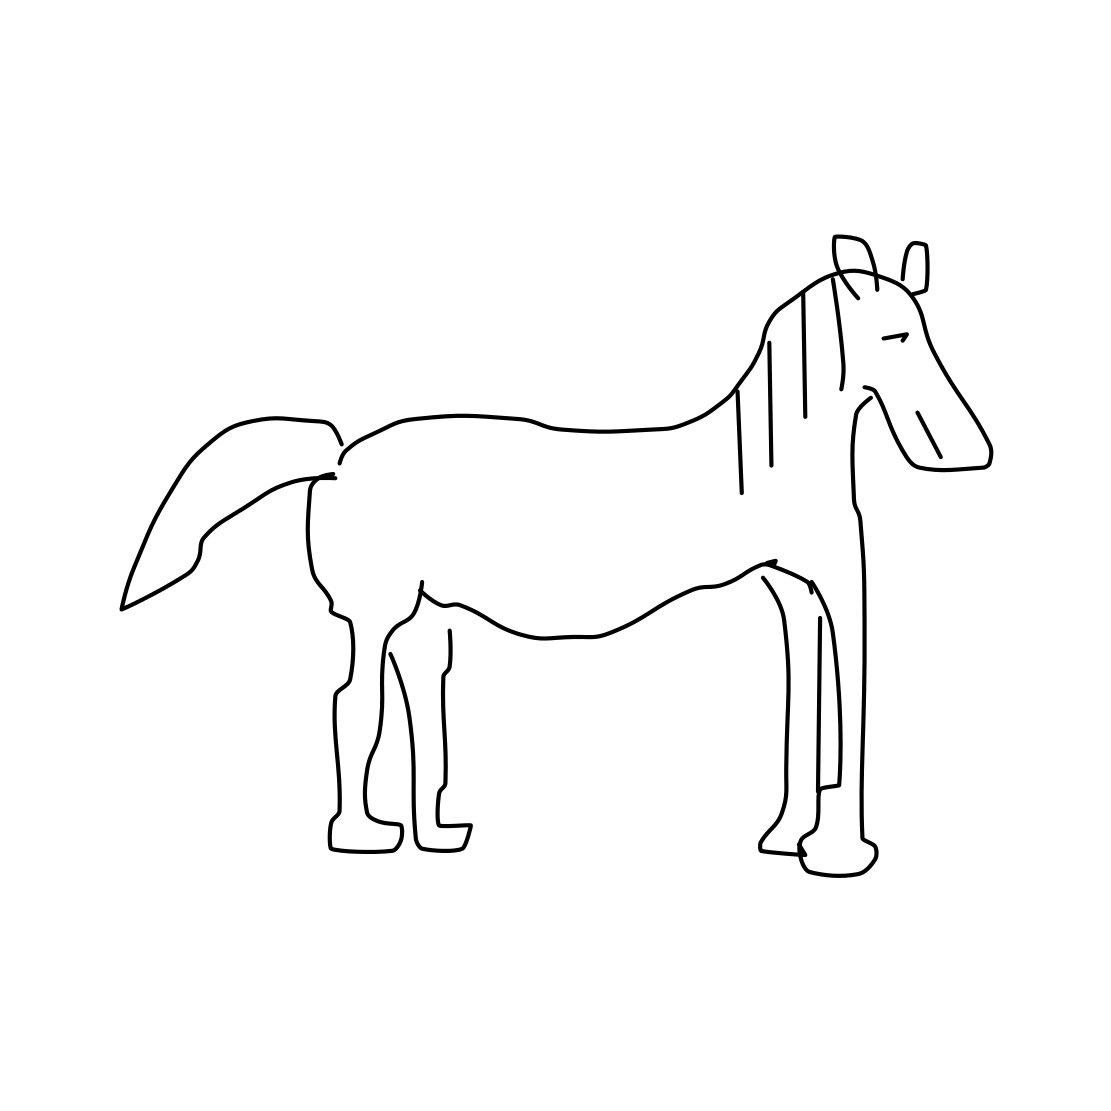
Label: horse